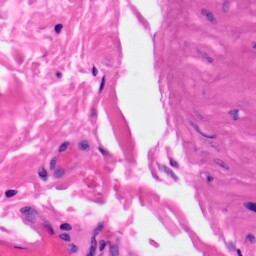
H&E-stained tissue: Skin